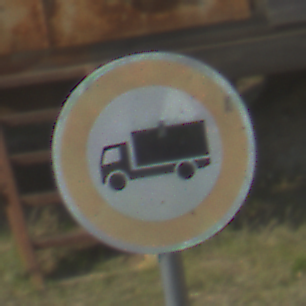
Verkehrszeichen: VerbotFuerKraftfahrzeugeUeberDreiKommaFuenfTonnen
Umgebung: Outdoor, Suburban
Tageszeit: MorningAfternoon
Wetter: Clear
Licht: Natural
Jahreszeit: NotSpecified
Kontrast: HighContrast